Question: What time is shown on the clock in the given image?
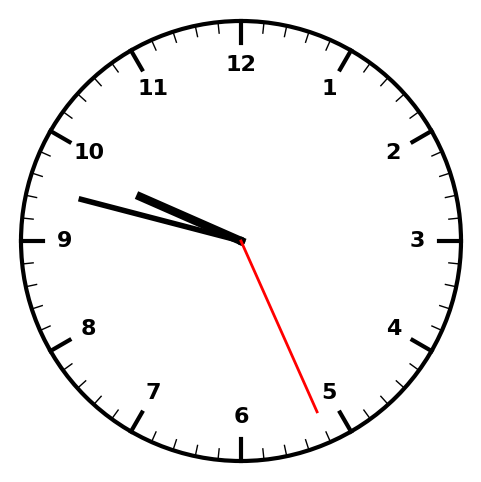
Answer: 09:47:26